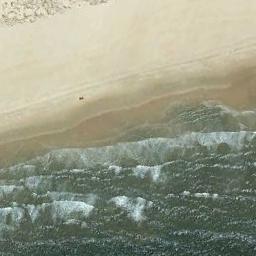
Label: beach